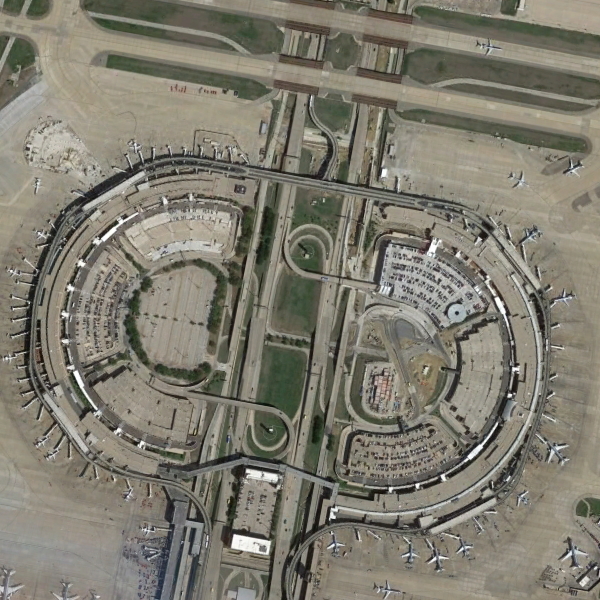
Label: Airport